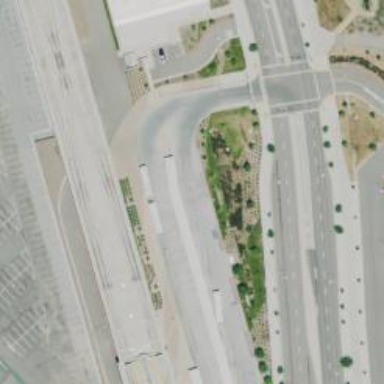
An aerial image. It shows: Busway road.